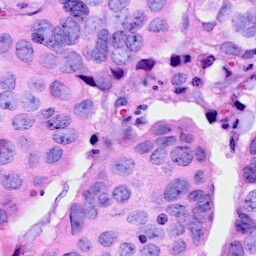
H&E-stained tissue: Breast